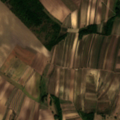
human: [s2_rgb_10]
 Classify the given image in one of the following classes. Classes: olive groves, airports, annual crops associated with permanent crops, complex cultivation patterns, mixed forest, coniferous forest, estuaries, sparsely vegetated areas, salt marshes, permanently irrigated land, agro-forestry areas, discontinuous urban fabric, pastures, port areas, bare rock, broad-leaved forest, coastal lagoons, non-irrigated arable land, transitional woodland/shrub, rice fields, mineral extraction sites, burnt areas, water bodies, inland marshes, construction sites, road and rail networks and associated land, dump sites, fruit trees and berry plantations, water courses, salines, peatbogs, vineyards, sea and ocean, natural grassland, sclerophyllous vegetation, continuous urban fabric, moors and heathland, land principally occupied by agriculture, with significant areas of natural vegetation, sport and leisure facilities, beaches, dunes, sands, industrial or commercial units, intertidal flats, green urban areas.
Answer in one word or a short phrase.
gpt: non-irrigated arable land, vineyards, complex cultivation patterns, land principally occupied by agriculture, with significant areas of natural vegetation, broad-leaved forest